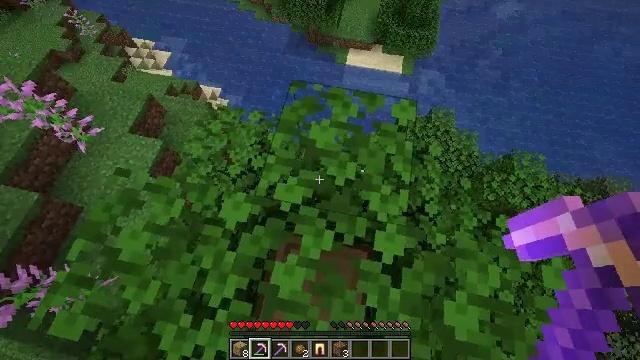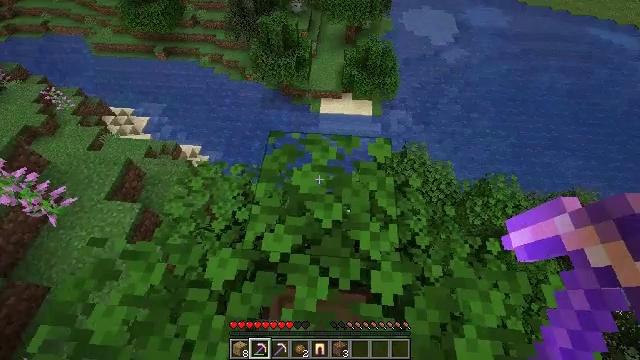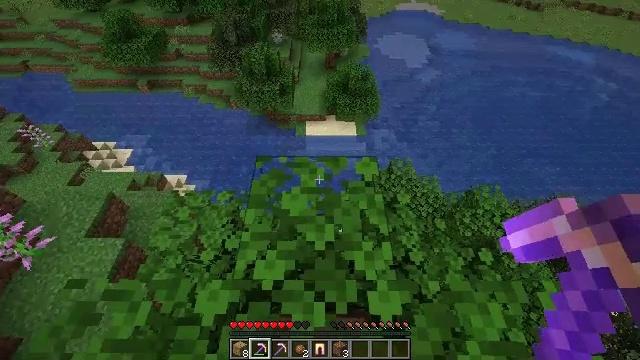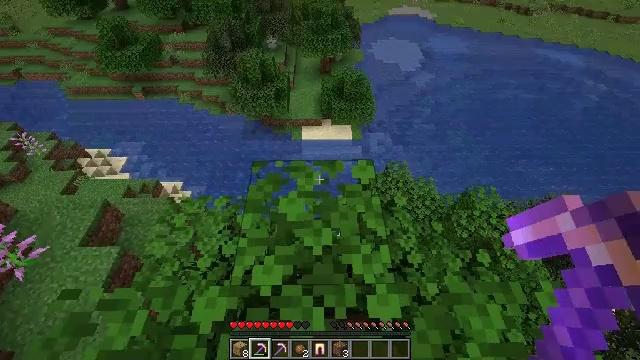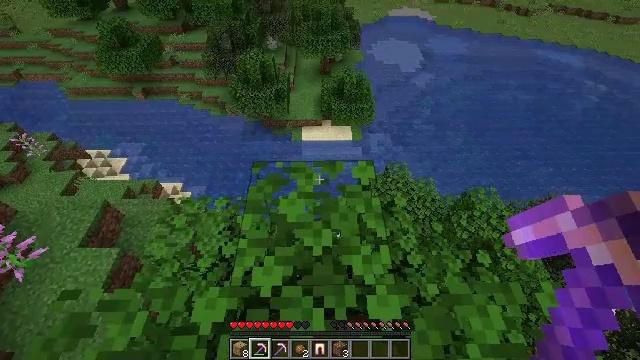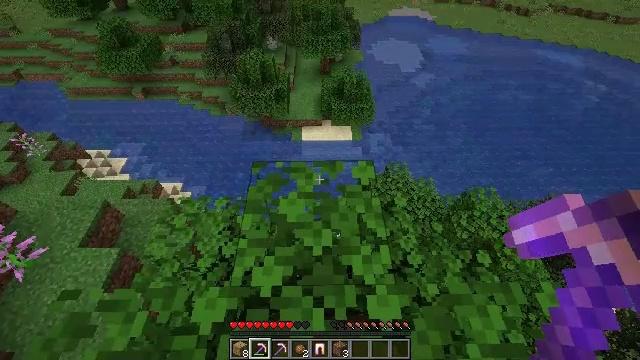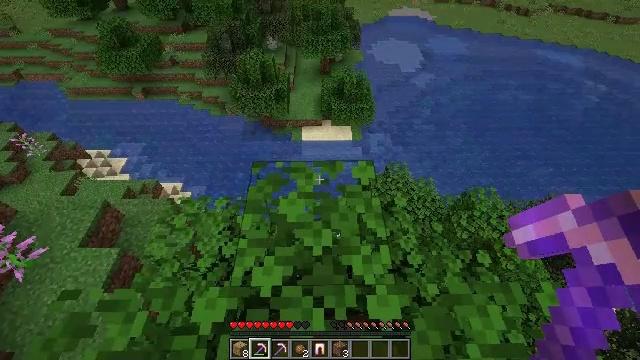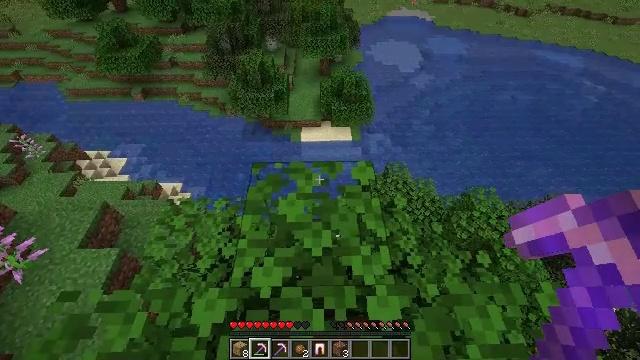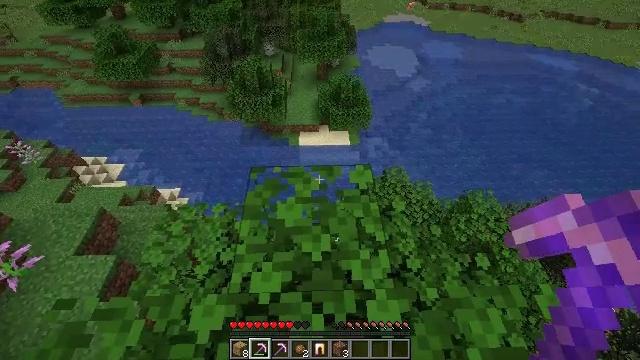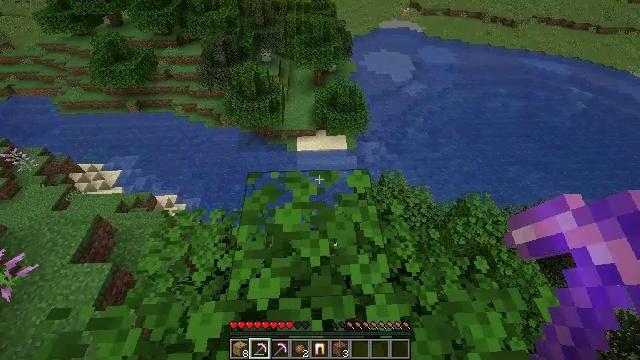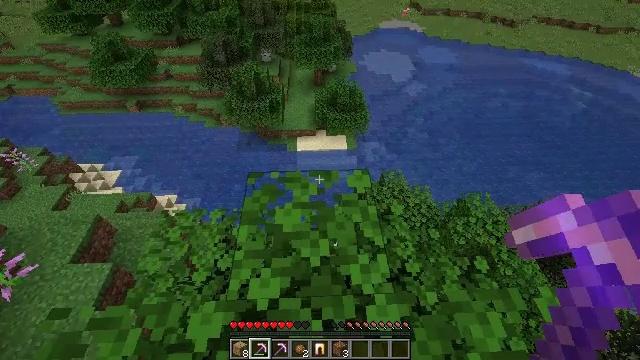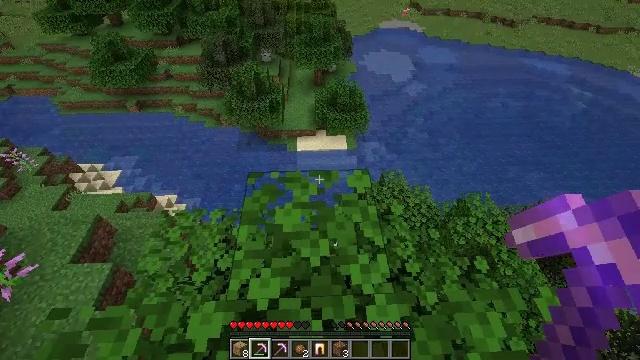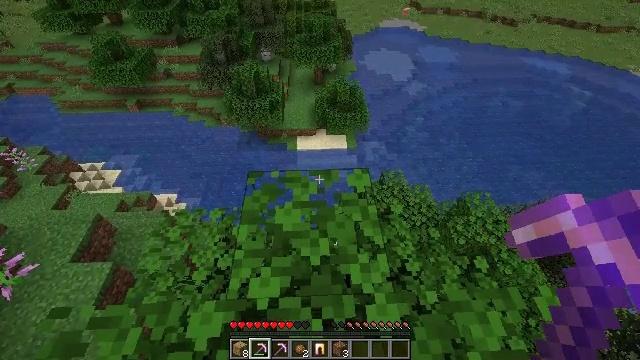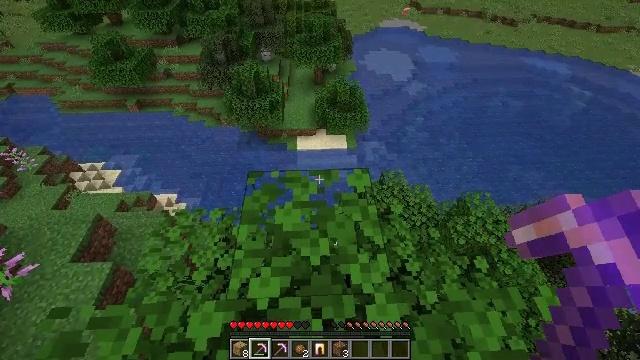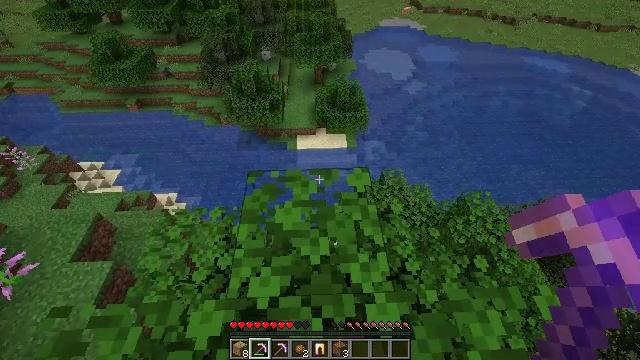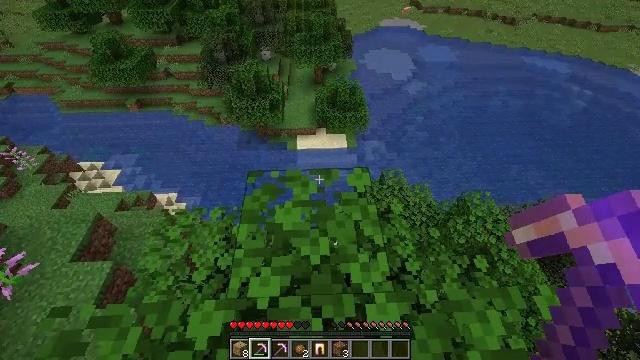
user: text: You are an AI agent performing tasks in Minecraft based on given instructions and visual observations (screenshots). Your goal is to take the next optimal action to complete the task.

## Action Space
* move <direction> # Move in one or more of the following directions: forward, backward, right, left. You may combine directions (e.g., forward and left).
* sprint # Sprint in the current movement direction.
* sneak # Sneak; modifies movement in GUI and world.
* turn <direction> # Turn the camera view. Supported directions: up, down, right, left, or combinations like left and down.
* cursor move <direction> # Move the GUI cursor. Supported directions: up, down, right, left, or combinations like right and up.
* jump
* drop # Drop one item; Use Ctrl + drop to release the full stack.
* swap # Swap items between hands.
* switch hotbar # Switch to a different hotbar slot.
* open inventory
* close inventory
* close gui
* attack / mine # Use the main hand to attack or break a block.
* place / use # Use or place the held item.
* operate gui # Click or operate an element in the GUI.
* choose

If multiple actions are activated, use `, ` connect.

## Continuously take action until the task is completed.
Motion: motion action
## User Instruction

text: Mine cobblestone to craft tools and furnaces.
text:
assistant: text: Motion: turn right and up
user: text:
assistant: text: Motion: turn right and up
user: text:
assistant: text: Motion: turn right
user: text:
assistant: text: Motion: no_op
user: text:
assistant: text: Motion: no_op
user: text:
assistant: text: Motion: no_op
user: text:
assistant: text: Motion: no_op
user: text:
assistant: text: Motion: no_op
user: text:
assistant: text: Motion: turn up
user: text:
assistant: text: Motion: no_op
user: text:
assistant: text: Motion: no_op
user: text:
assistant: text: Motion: no_op
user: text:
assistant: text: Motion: no_op
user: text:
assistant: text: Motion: no_op
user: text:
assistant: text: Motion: no_op
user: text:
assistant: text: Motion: no_op
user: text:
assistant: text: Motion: no_op
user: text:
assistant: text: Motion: move forward
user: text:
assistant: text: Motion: move forward, turn down
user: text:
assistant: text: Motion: move forward, turn down
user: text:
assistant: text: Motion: move forward, turn down
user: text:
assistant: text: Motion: move forward, turn right and down
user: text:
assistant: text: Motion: move forward, turn right and down
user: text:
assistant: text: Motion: move forward, turn right and down
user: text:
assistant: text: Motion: turn right
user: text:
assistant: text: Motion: no_op
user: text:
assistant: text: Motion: no_op
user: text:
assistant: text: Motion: no_op
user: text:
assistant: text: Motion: no_op
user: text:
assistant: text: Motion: no_op